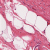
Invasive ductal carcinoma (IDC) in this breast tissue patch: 0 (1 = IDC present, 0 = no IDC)